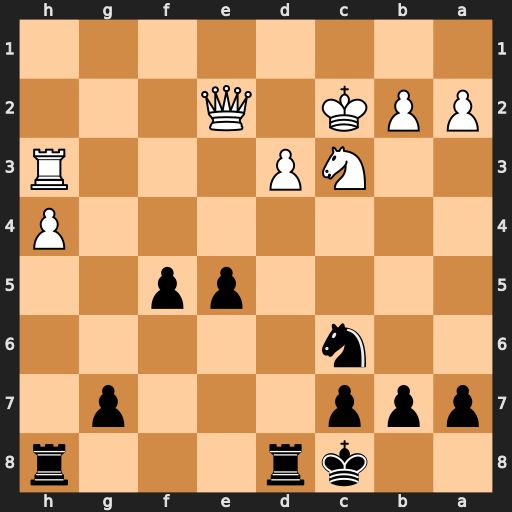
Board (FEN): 2kr3r/ppp3p1/2n5/4pp2/7P/2NP3R/PPK1Q3/8
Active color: b
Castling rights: -
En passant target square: -
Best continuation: Nd4+ Kd1 Nxe2